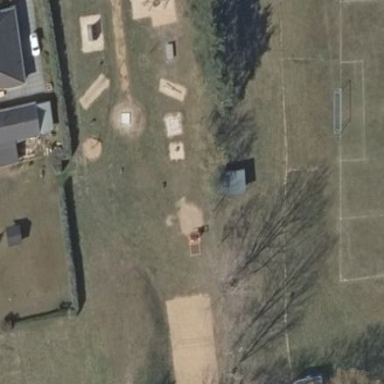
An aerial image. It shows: Playground area for leisure activities on the land.